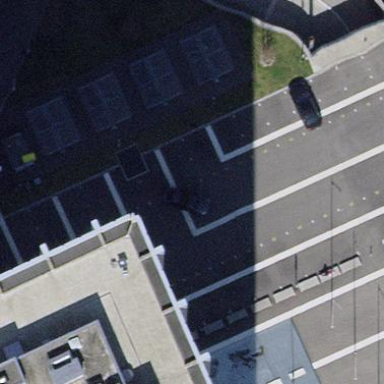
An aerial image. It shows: Bicycle parking facility.